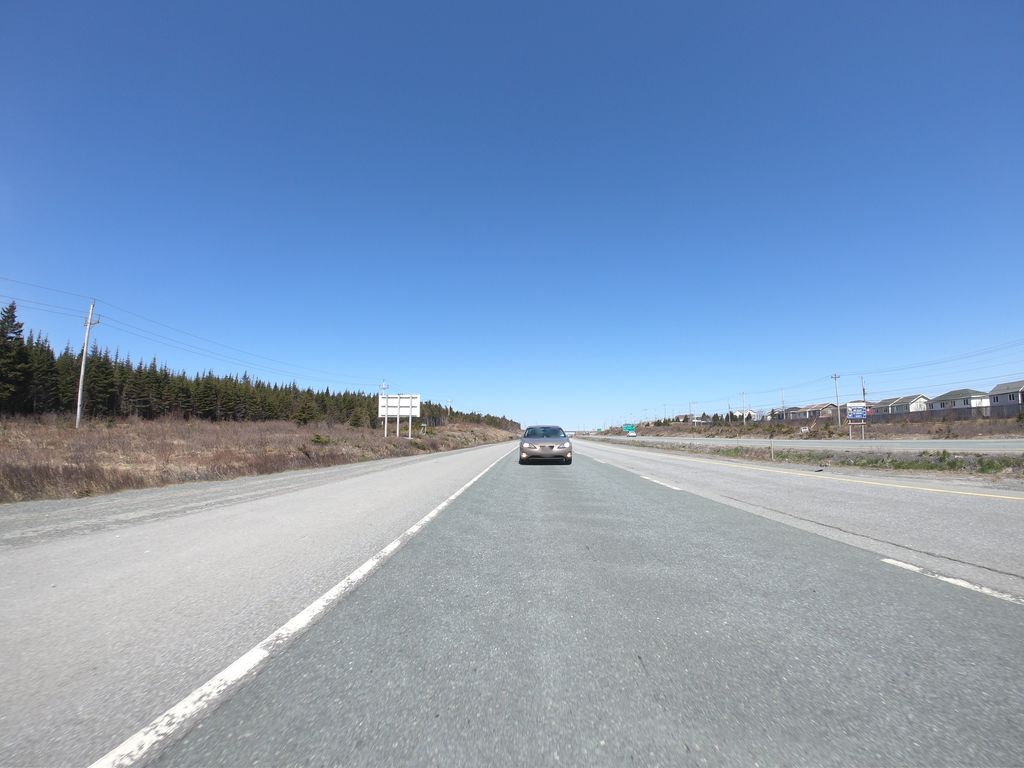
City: st_johns